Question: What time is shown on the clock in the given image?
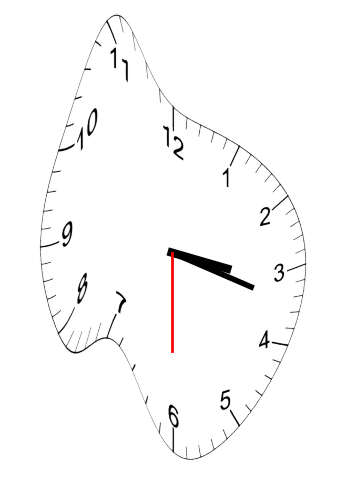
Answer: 03:17:30